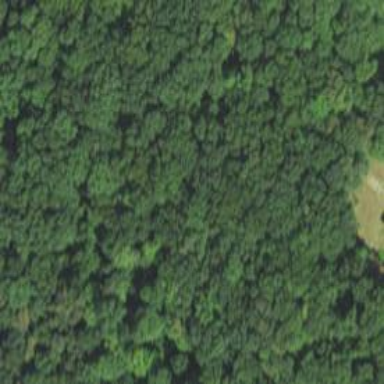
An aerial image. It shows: Nature reserve surrounded by woodland.